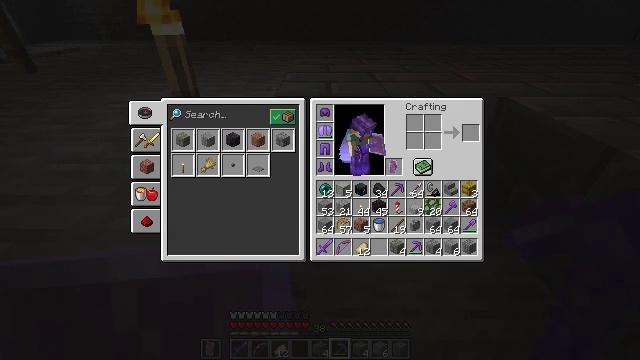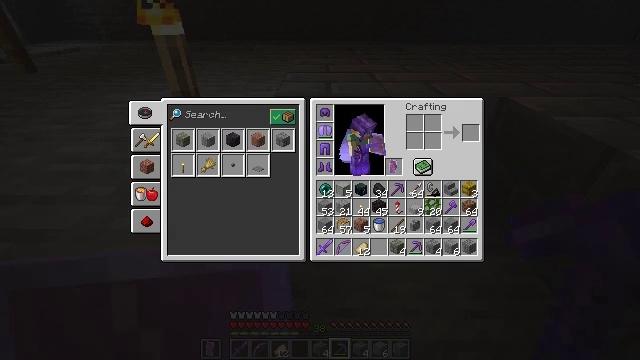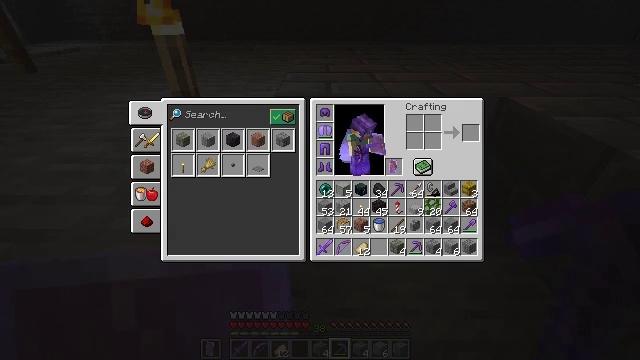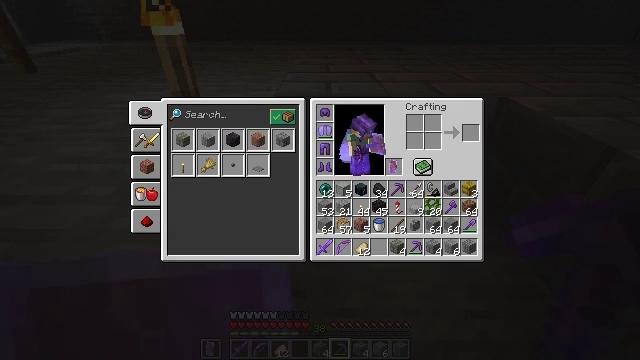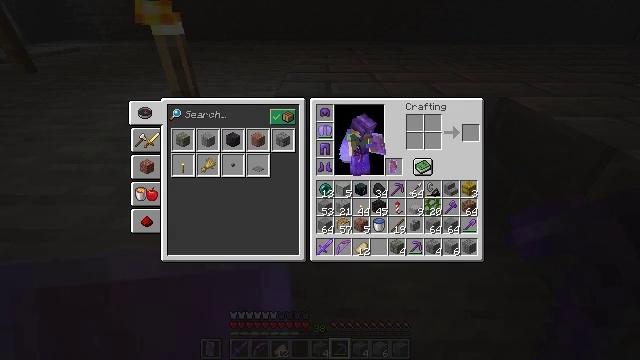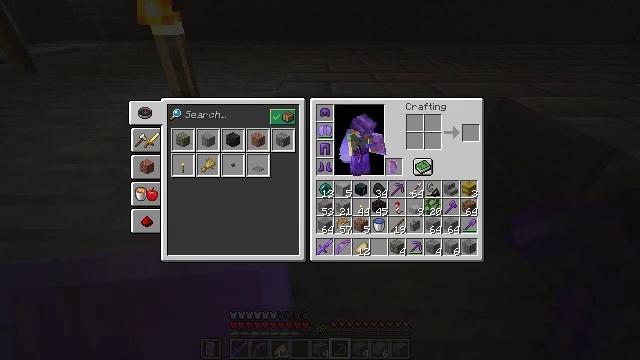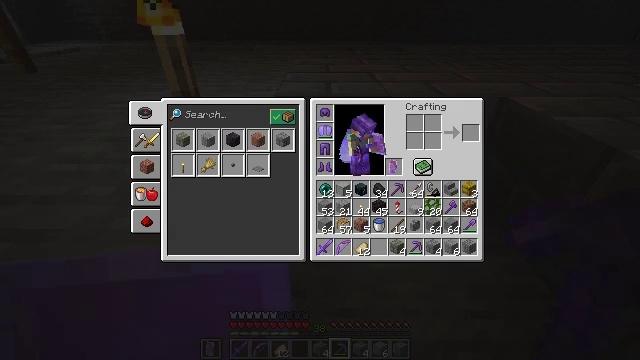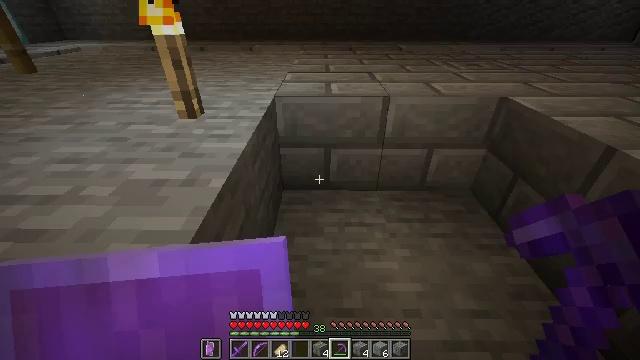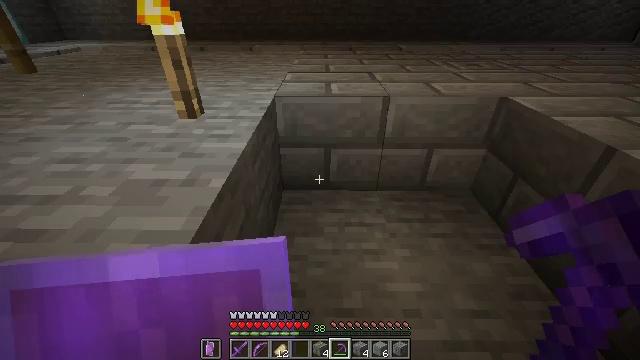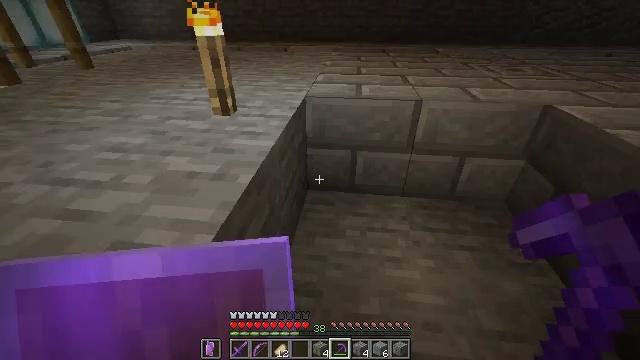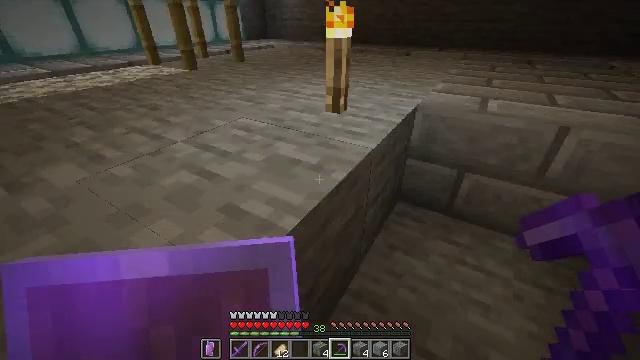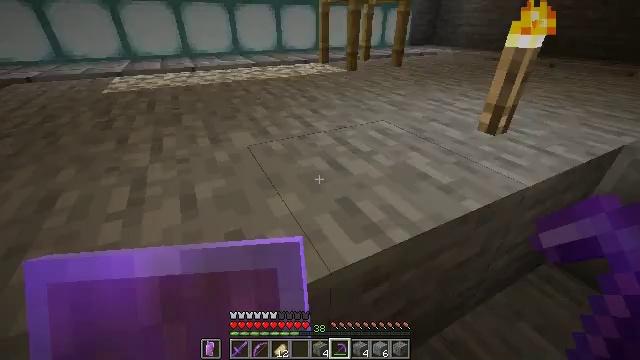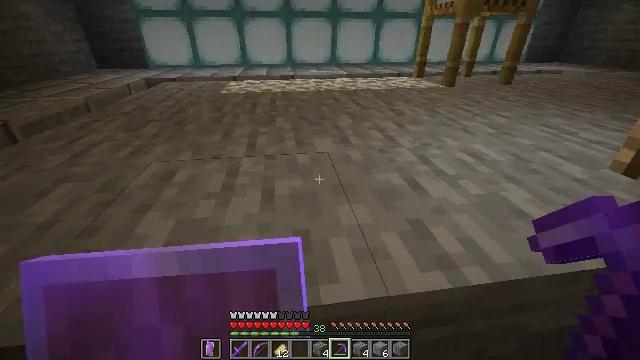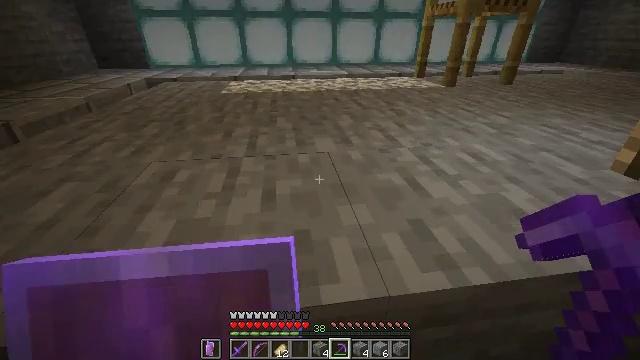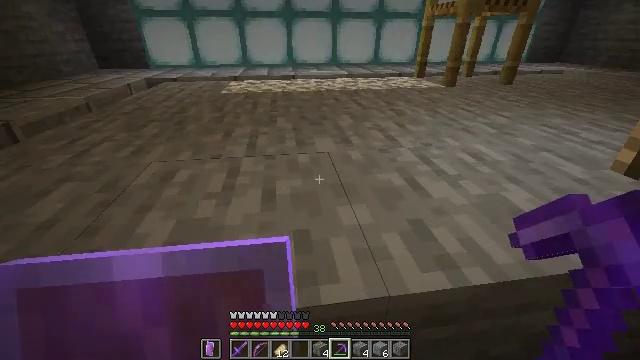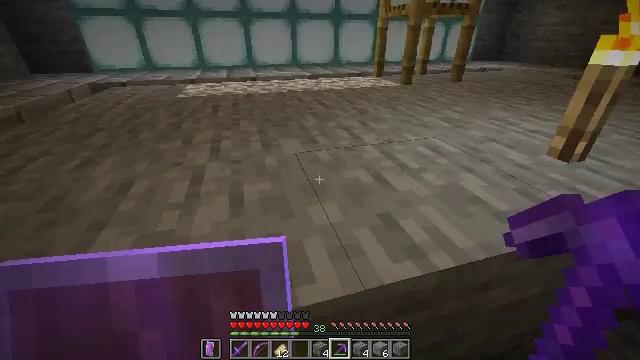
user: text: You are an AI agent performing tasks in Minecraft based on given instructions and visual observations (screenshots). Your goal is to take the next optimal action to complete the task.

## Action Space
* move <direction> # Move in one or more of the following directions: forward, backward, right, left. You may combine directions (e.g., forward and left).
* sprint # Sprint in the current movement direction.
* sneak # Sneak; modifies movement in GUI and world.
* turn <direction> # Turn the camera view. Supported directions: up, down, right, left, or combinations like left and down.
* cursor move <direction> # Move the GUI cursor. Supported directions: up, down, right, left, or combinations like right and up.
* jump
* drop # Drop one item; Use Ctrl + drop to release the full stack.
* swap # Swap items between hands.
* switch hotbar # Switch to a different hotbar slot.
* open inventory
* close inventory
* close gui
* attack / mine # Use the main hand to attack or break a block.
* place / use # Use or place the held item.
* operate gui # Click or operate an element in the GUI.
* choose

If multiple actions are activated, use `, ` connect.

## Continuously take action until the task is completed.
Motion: motion action
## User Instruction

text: Open the crafting table and craft polished andesite.
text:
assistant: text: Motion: no_op
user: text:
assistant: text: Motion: no_op
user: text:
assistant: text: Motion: no_op
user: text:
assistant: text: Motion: no_op
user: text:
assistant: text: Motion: no_op
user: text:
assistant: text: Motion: no_op
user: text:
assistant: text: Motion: no_op
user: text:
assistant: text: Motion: no_op
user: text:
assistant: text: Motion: turn left
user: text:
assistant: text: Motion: turn left
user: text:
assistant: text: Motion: turn left
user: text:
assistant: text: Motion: turn left and up
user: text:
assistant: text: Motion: no_op
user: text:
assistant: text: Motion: no_op
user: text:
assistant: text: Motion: turn right
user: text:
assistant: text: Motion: turn right and down
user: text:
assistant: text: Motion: turn right
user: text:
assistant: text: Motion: turn right
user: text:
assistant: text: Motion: turn right
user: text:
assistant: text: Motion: no_op
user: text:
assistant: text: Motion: no_op
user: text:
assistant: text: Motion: no_op
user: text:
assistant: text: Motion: no_op
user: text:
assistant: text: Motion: close inventory
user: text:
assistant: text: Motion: close inventory
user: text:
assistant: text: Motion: close inventory
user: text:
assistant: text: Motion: no_op
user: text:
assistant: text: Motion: turn left
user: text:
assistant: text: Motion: turn left
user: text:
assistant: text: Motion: turn left and up